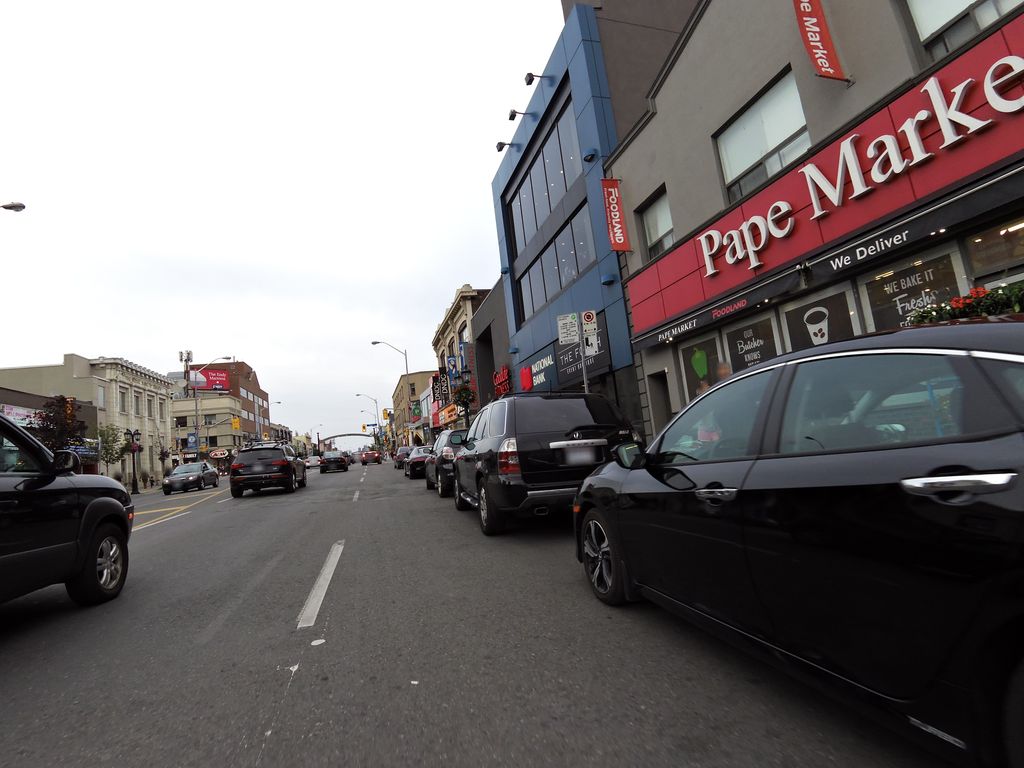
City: toronto